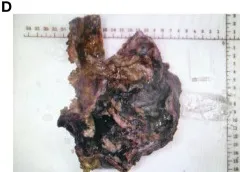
Excision of the appendix and periappendiceal mass, right iliofoliac lumbar mass resection, right subinguinal and suprafemoral mass resection. (C-D) The overall characteristics of the sample.
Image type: medical_photograph (other_medical_photograph)